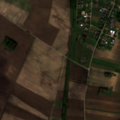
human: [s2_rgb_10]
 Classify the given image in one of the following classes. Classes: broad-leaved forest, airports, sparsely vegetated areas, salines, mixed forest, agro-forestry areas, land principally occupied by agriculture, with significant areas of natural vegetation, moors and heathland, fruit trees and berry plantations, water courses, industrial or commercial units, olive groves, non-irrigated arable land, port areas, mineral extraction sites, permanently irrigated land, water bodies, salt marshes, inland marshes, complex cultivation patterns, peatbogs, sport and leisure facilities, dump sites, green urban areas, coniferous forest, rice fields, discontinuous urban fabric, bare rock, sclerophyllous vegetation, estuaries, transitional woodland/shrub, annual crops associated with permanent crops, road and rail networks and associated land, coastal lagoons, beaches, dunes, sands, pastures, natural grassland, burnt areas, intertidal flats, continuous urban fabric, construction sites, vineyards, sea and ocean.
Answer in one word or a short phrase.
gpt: discontinuous urban fabric, non-irrigated arable land